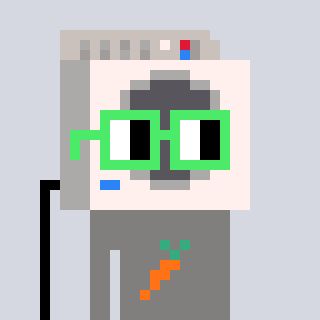
a pixel art character with square light green glasses, a washing machine-shaped head and a bluegrey-colored body on a cool background